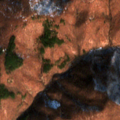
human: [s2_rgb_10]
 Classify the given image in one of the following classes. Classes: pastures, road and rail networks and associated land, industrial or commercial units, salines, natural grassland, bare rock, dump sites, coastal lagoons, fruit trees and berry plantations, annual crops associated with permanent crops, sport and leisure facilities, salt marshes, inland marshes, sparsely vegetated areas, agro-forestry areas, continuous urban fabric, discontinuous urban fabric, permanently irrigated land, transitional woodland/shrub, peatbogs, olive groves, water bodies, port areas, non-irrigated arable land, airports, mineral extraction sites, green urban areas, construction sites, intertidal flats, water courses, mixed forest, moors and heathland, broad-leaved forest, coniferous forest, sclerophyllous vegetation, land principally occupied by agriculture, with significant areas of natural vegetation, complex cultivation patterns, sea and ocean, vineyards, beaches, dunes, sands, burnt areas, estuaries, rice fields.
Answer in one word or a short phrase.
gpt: broad-leaved forest, mixed forest, transitional woodland/shrub